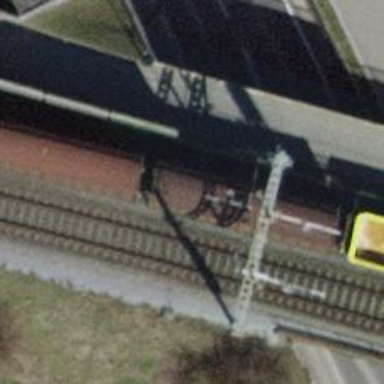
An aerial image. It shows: Single railway track with electrification through contact line.